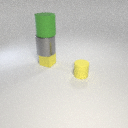
large green rubber cylinder above large gray metal cylinder